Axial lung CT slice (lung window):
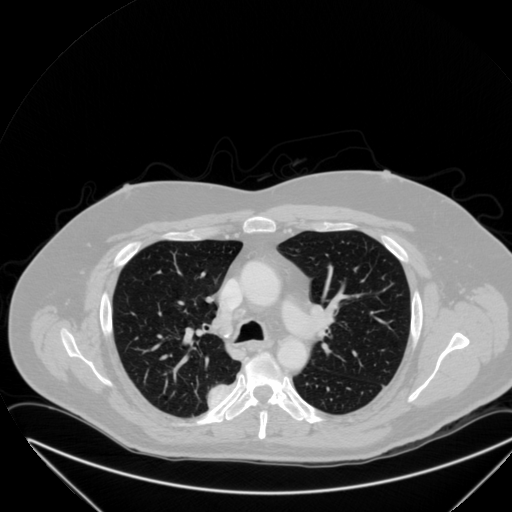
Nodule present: yes
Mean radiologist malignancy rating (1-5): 4